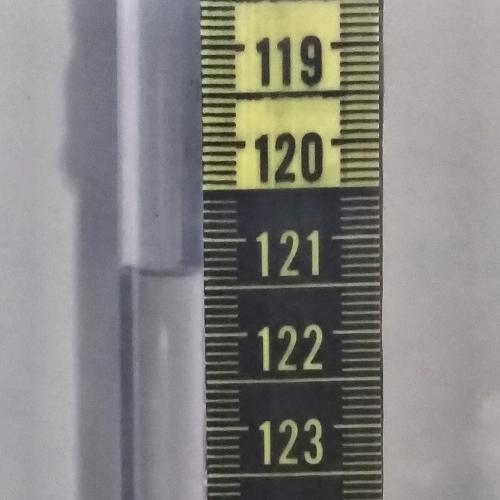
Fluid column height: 121.4 cm